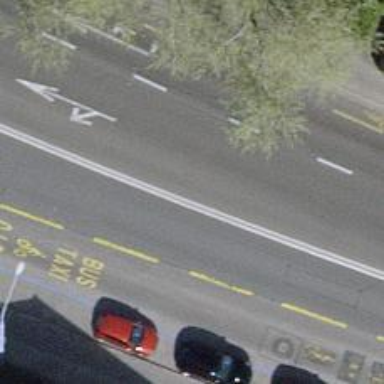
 there is bus lane and shared bus and cycle lane."